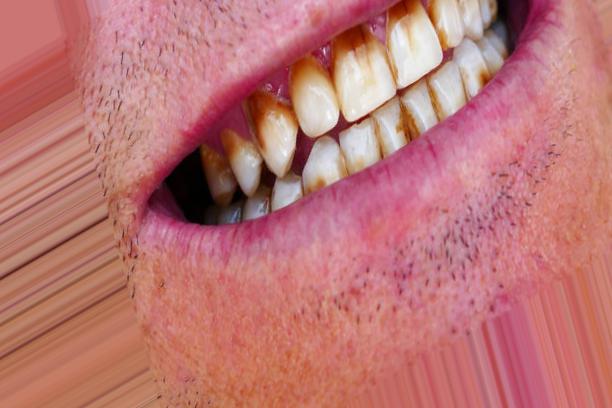
Condition: Tooth Discoloration